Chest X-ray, AP view. Patient: 25 years old, sex F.
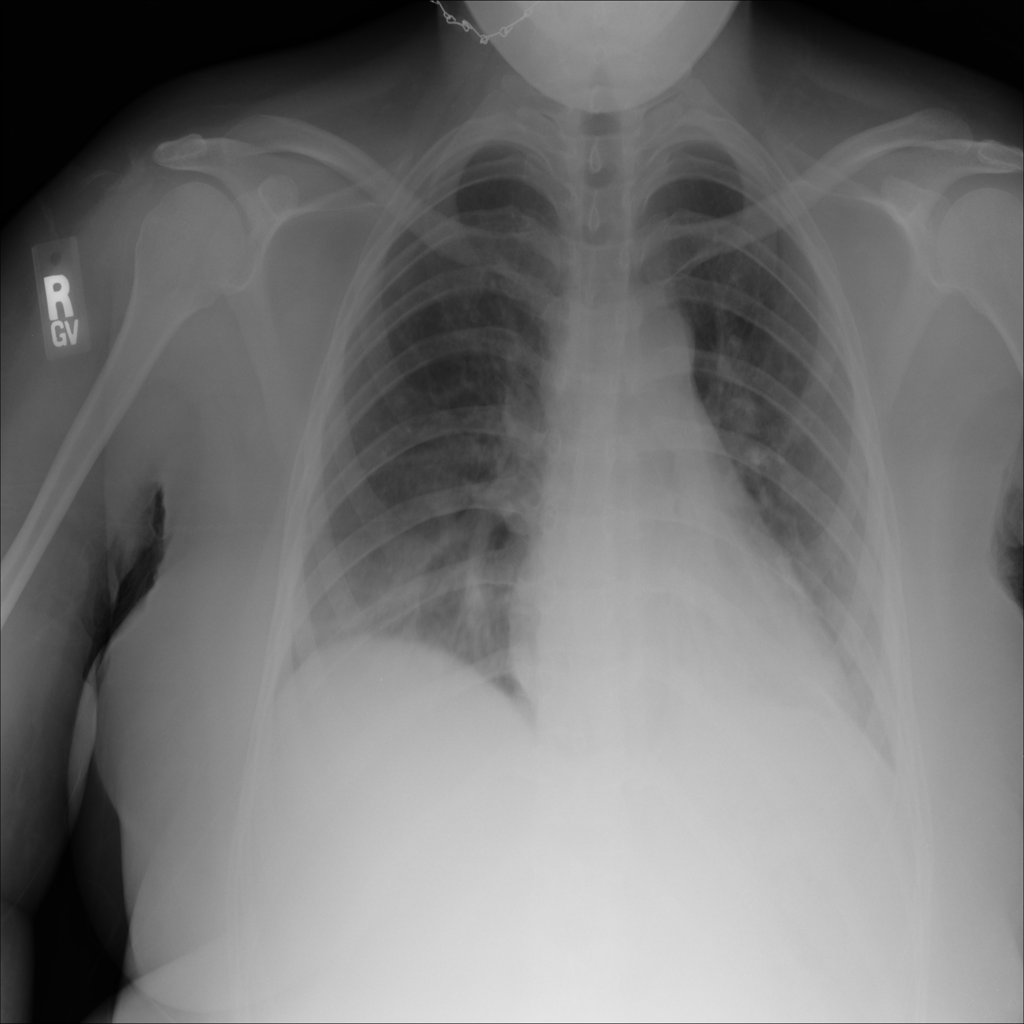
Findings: Infiltration